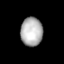
Tissue: lung
Cell type: Others
Senescence score: 0.5615
Nuclear area (px): 616
Mean DAPI intensity: 176.843